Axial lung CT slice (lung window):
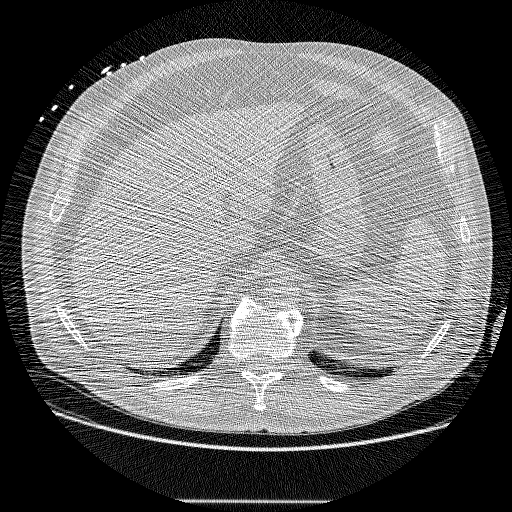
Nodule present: no